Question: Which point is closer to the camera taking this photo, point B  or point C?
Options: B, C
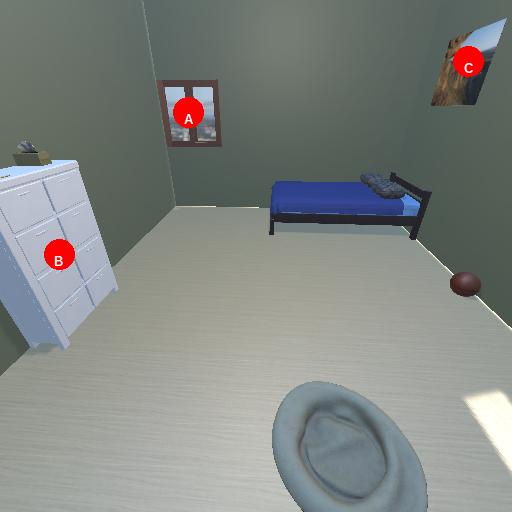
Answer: B